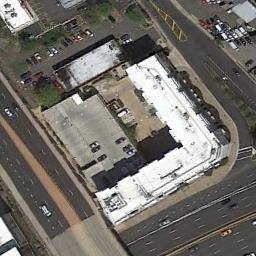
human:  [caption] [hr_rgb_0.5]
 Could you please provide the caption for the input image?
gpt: A commercial area with some buildings of different shapes is surrounded by some roads .

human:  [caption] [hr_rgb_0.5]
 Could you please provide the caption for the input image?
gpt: The commercial area is near a parking lot .

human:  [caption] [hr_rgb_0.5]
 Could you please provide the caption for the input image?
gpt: In a business district there are several tall buildings of different shapes and several roads with many cars  There are many cars in the open space beside the road .

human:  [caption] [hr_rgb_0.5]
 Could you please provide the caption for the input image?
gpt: The buildings are of different sizes and colors .

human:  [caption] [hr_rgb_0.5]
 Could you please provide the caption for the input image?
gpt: A commercial area with a white building at the corner .